Question: Just known Samsung support RTL for Samsung android device:
<URL>

Anyone known other free RTL for other mobile device as HTC, LG, ... etc
<URL>
<URL>
<URL>
<URL>
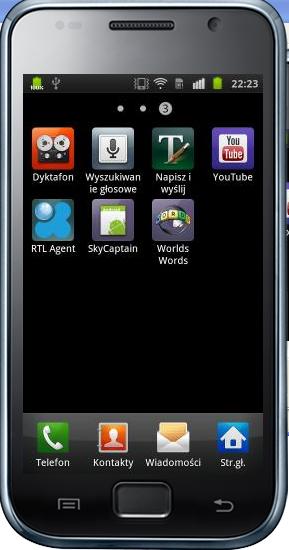
Answer: In addition to the <URL> that's not free.
Of course, there are many companies that will test your apps for you, but I thought <URL> claims to test for $19.
These are just some free/cheap options, mostly where you do your own testing. Obviously there are many big companies out there that would love to "work with you" on testing (for a price).